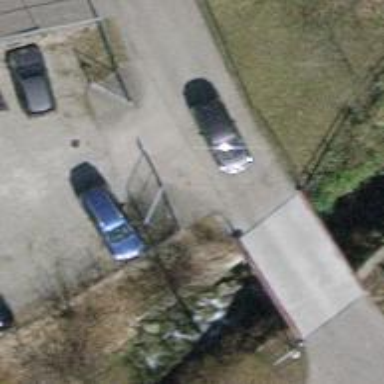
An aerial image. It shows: Gate.